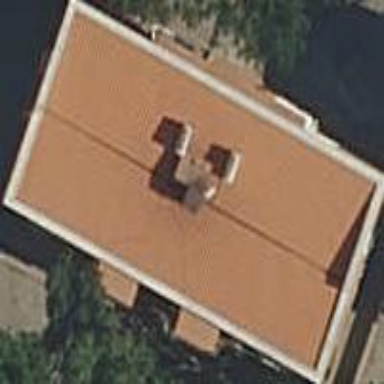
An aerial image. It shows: Hipped-roof building with apartments.